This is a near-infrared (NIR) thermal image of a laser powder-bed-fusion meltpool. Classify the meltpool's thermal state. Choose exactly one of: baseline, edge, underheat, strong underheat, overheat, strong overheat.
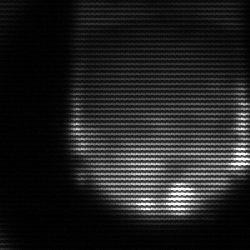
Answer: edge